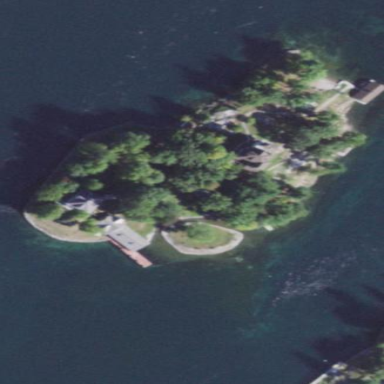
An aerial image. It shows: Islet.